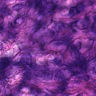
Metastatic tissue present: yes